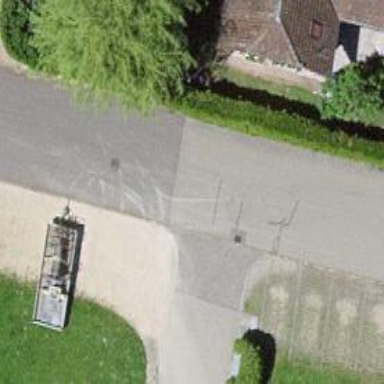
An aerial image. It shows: Smoothly paved residential road.